【题型】解答题　【知识点】函数　【难度】medium
如图，已知 \(\odot C\) 的圆心在 \(x\) 轴上，且经过 \(A(1,0)\)、\(B(-3,0)\) 两点，抛物线 \(y = mx^2 + bx + c\ (m > 0)\) 也经过 \(A\)、\(B\) 两点，与 \(y\) 轴的交点为 \(D\)，顶点为 \(P\)。

\noindent (1) 求点 \(D\) 和 \(P\) 的坐标（用含 \(m\) 的代数式表示）；

\noindent (2) 连接 \(PB\)、\(PD\)，当 \(m=1\) 时，求 \(\angle BPD\) 的正切值；

\noindent (3) 当 \(m\) 为何值时，直线 \(PD\) 与 \(\odot C\) 相切？
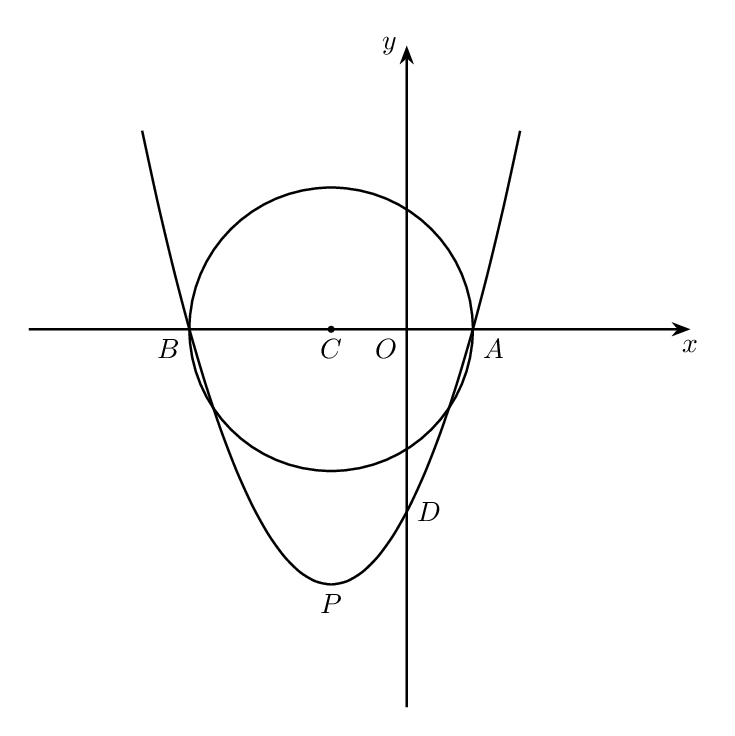
【解答】
\noindent 【详解】（1）解：\(\because\) 抛物线 \(y = mx^2 + bx + c\ (m > 0)\) 经过 \(A(1,0)\)、\(B(-3,0)\) 两点，

\noindent \(\therefore\) 抛物线的对称轴为直线 \(x = \dfrac{1-3}{2} = -1\)，

\noindent \(\therefore -\dfrac{b}{2m} = -1\)，

\noindent \(\therefore b = 2m\)，

\noindent 将 \(A(1,0)\)、\(B(-3,0)\) 两点代入解析式得：
\[
\begin{cases}
m + b + c = 0 \\
9m - 3b + c = 0
\end{cases}
\]
解得：\(c = -3m\)，

\noindent \(\therefore y = mx^2 + 2mx - 3m\ (m > 0)\)，

\noindent 当 \(x = 0\) 时，\(y = -3m\)；当 \(x = -1\) 时，\(y = m - 2m - 3m = -4m\)；

\noindent 则 \(D(0,-3m)\)，\(P(-1,-4m)\)；

\noindent （2）解：如图，连接 \(BD\)，

\noindent 由（1）可知，\(D(0,-3m)\)，\(P(-1,-4m)\)；

\noindent 当 \(m=1\) 时，则 \(D(0,-3)\)，\(P(-1,-4)\)，

\noindent \(\because B(-3,0)\)，

\noindent \(\therefore BP = \sqrt{2^2 + 4^2} = 2\sqrt{5}\)，\(DP = \sqrt{1^2 + 1^2} = \sqrt{2}\)，\(BD = \sqrt{3^2 + 3^2} = 3\sqrt{2}\)，

\noindent \(\therefore BP^2 = DP^2 + BD^2\)，

\noindent \(\therefore \angle BDP = 90^\circ\)，

\noindent \(\therefore \tan \angle BPD = \dfrac{BD}{DP} = 3\)；

\noindent （3）解：\(\because A(1,0)\)、\(B(-3,0)\)，

\noindent \(\therefore AB = 4\)，

\noindent \(\because \odot C\) 的圆心在 \(x\) 轴上，且经过 \(A\)、\(B\) 两点，

\noindent \(\therefore BC = AC = 2\)，

\noindent \(\therefore C(-1,0)\)，

\noindent 由（1）可知，\(D(0,-3m)\)，\(P(-1,-4m)\)，

\noindent \(\therefore CP = 4m\)，\(DP = \sqrt{1^2 + m^2}\)，

\noindent 设点 \(C\) 到直线 \(DP\) 的距离为 \(h\)，

\noindent 则 \(S_{\triangle CPD} = \dfrac{1}{2}CP \cdot |x_P| = \dfrac{1}{2}DP \cdot h\)，

\noindent \(\therefore 4m \times 1 = \sqrt{1 + m^2} \cdot h\)，

\noindent \(\therefore h = \dfrac{4m}{\sqrt{m^2 + 1}}\)，

\noindent \(\because\) 直线 \(PD\) 与 \(\odot C\) 相切，

\noindent \(\therefore h = 2\)，即 \(\dfrac{4m}{\sqrt{m^2 + 1}} = 2\)，

\noindent 解得：\(m = \dfrac{\sqrt{3}}{3}\) 或 \(m = -\dfrac{\sqrt{3}}{3}\)（舍），

\noindent 即当 \(m = \dfrac{\sqrt{3}}{3}\) 时，直线 \(PD\) 与 \(\odot C\) 相切。

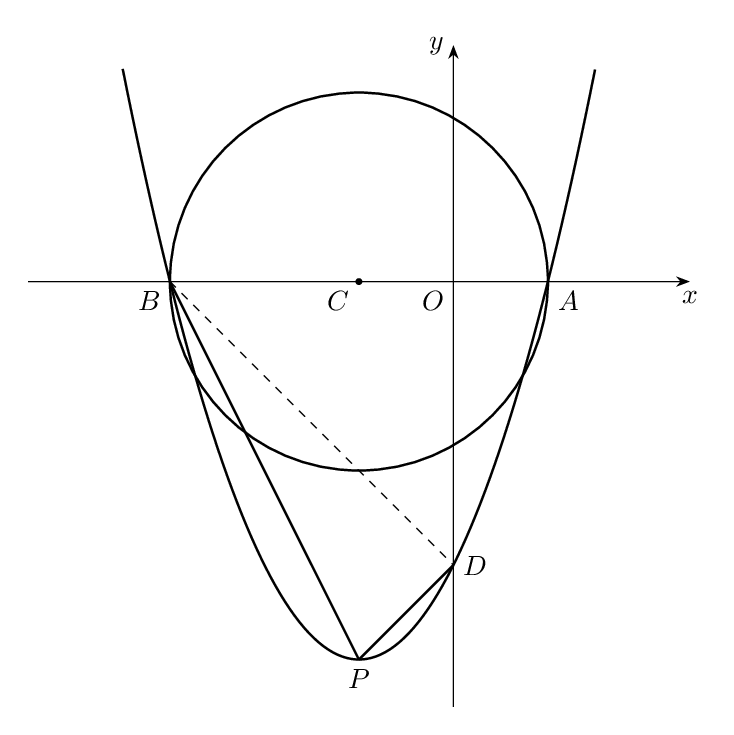
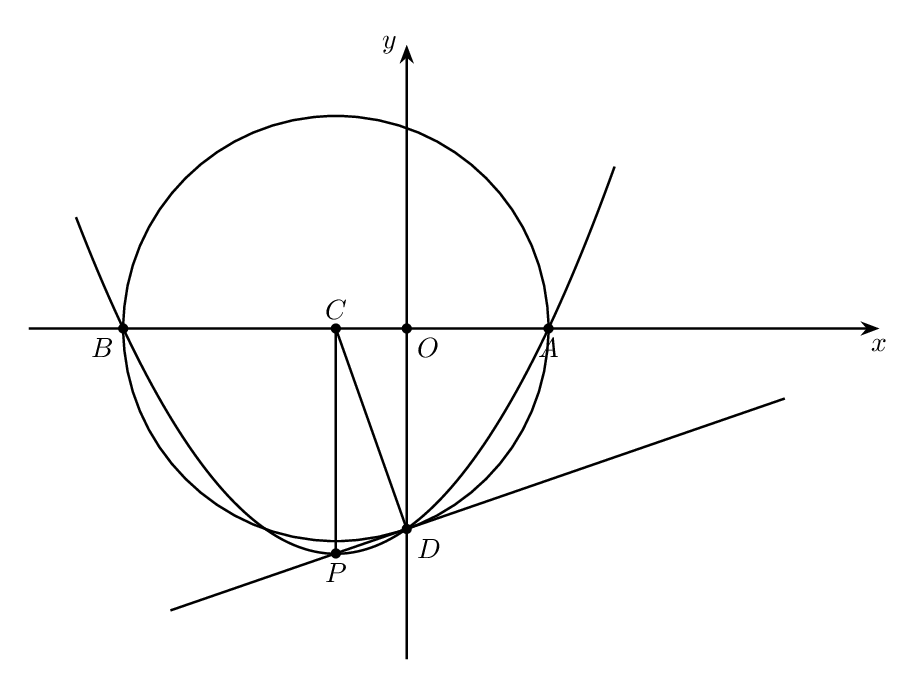